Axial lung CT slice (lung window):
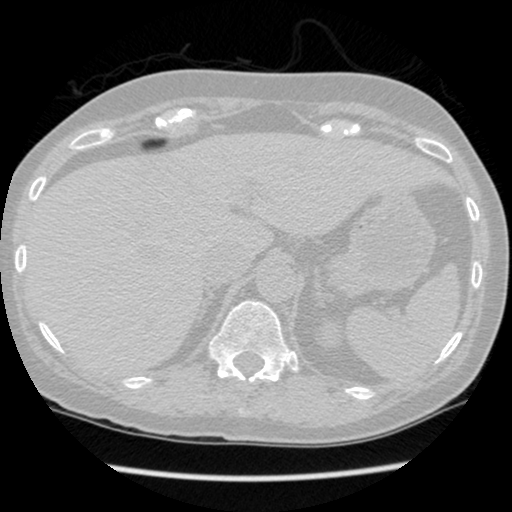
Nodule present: no